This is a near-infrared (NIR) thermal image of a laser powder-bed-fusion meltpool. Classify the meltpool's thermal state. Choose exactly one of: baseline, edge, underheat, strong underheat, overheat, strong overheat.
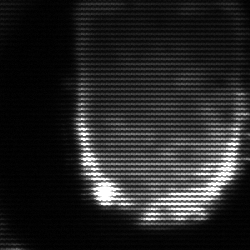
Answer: baseline